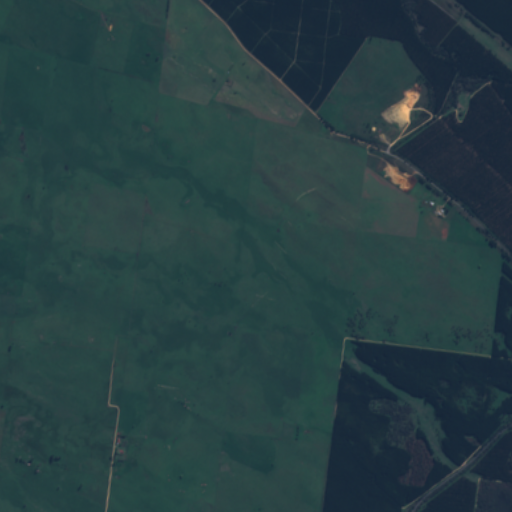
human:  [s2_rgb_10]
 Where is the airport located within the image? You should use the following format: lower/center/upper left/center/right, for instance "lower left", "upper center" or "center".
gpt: The airport is located in the upper right of the image.
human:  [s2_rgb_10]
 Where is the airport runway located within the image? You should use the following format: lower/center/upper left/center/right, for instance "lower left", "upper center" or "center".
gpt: The airport runway is located in the upper right of the image.
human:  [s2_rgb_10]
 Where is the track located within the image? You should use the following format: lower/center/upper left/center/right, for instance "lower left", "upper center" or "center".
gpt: There is no track in the image.